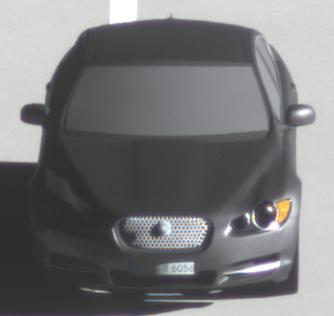
Make: Jaguar
Model: XF 3.0 V6
Detailed model: XF (X250) Limousine
Model produced from: 2010/02
Model produced until: 2010/10
Doors: 4
Color: gray
Road condition: dry road
Daytime: morning or afternoon
Contrast: high contrast